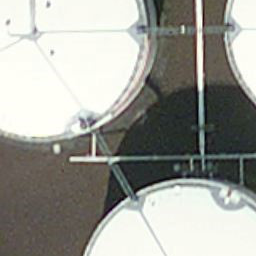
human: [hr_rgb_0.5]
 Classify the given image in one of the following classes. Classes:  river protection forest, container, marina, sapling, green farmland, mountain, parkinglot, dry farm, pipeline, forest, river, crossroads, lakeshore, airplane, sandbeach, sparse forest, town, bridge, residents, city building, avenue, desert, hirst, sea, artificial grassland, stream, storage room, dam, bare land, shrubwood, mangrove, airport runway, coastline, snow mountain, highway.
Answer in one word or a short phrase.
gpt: storage room